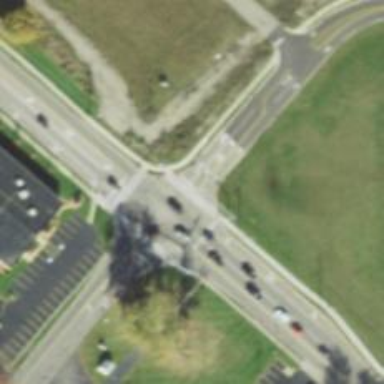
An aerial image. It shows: Uncontrolled crossing on the road.